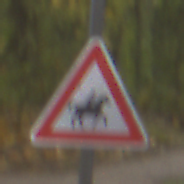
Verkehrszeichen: ReiterLinks
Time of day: MorningAfternoon
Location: Outdoor (Urban)
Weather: PartlyCloudy
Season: NotSpecified
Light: Natural